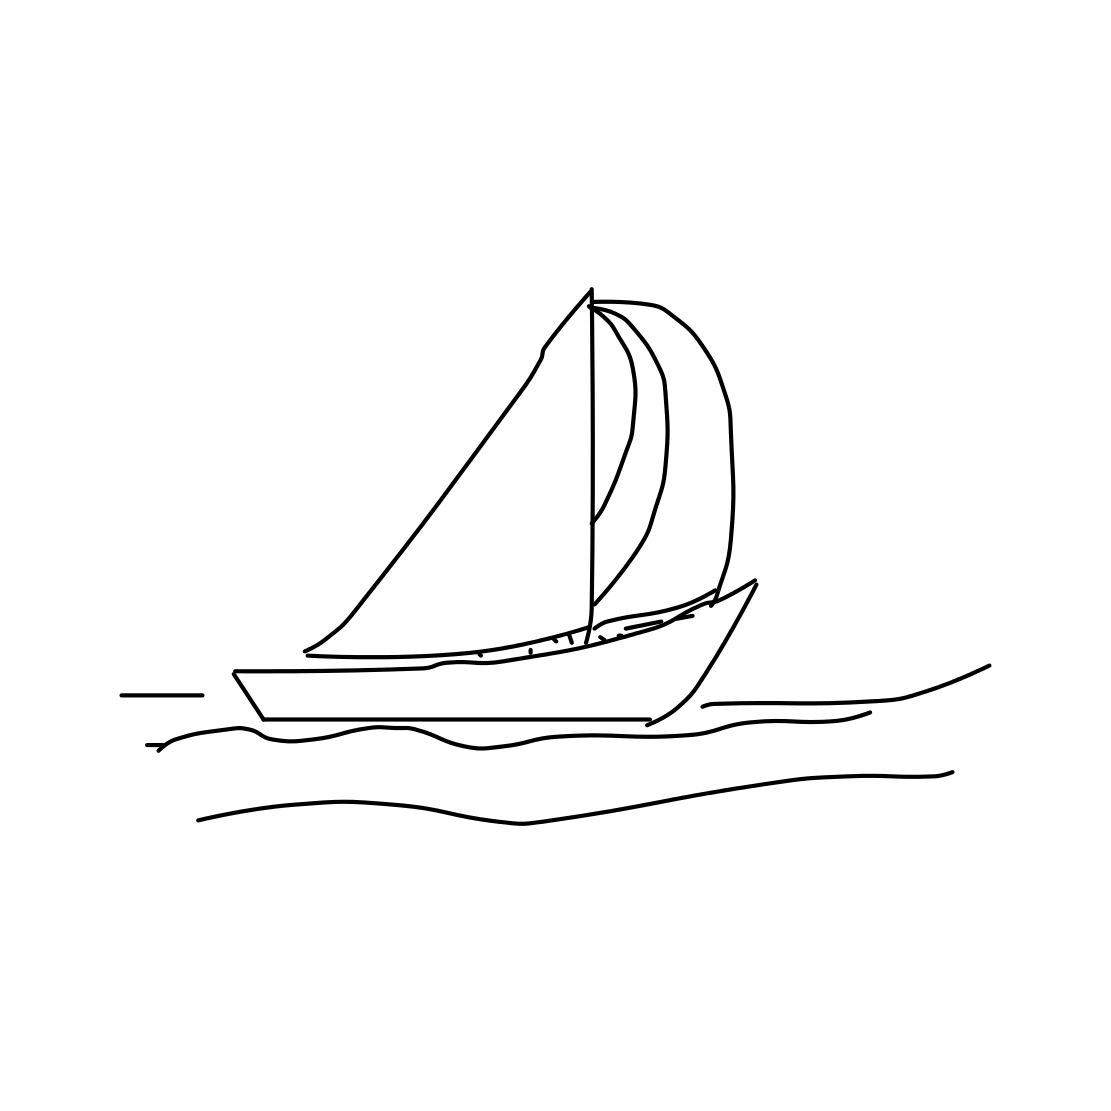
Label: sailboat